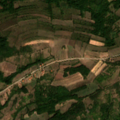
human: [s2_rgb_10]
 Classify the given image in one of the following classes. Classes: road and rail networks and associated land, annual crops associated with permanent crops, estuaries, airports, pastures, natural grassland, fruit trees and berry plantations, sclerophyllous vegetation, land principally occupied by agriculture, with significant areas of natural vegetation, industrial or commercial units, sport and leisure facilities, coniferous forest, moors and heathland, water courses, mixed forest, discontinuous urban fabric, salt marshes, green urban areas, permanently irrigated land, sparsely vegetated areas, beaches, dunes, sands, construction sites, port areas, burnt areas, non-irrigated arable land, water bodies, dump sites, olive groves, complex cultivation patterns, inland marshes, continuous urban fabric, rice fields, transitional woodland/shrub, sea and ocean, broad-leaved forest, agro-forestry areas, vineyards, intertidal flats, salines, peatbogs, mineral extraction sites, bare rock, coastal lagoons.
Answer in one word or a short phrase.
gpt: complex cultivation patterns, land principally occupied by agriculture, with significant areas of natural vegetation